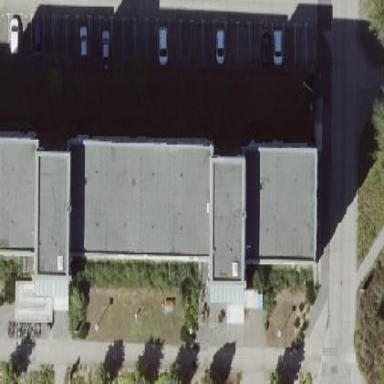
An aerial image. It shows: Civic building with flat roof.